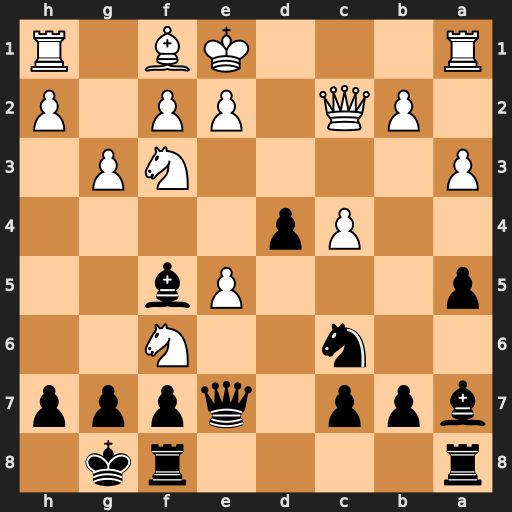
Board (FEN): r4rk1/bpp1qppp/2n2N2/p3Pb2/2Pp4/P4NP1/1PQ1PP1P/R3KB1R
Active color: b
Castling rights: KQ
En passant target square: -
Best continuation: Qxf6 exf6 Bxc2